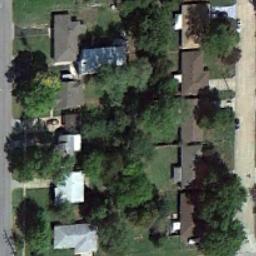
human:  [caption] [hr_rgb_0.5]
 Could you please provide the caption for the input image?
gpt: The medium residential is on the bare land next to the road .

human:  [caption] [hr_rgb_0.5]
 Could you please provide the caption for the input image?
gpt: The medium residential area has some houses arranged in lines and some trees are among these houses .

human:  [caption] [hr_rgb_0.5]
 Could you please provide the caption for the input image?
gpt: There is a road between the medium-sized residential areas .

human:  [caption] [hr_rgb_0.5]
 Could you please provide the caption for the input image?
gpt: There are many trees in the middle residential area .

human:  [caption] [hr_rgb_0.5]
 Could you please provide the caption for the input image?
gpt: There are some buildings and green trees on the medium residential area .